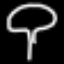
Label: mushroom